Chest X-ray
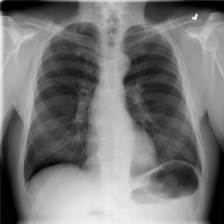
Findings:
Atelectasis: negative
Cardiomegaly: negative
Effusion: negative
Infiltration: negative
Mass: negative
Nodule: negative
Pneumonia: negative
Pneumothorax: negative
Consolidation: negative
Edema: negative
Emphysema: negative
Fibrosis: negative
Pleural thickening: negative
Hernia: negative